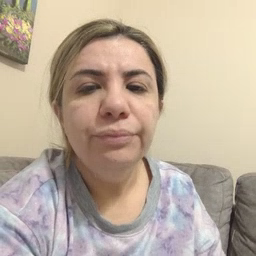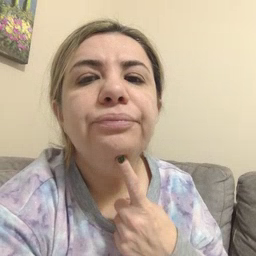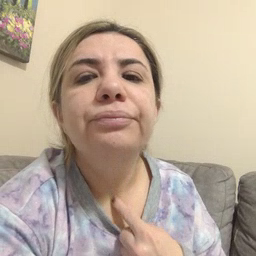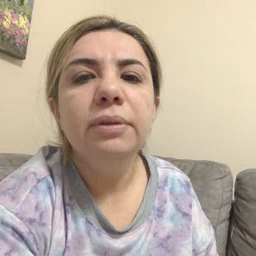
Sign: thirsty